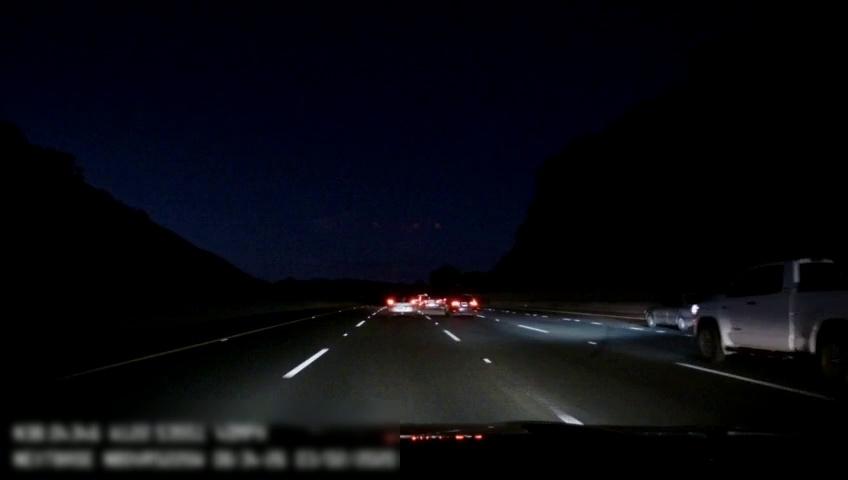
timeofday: Night
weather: Other
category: Drivable Space
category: Vehicles | SUV
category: Vehicles | Car
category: Vehicles | SUV
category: Vehicles | Car
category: Vehicles | Truck
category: Lanes | Alternate Lane
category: Lanes | Current Lane
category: Lanes | Current Lane
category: Lanes | Alternate Lane
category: Lanes | Alternate Lane
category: Lanes | Alternate Lane